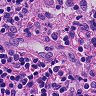
Metastatic tissue present: no